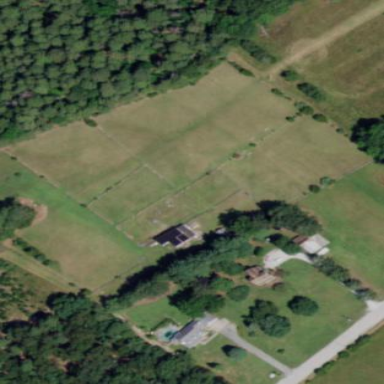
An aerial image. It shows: Farmyard area.